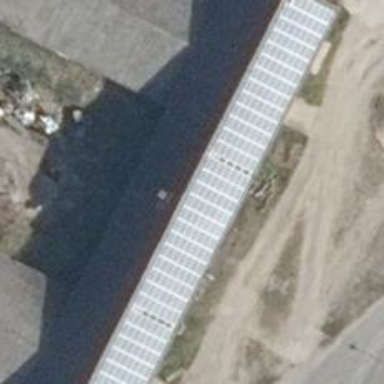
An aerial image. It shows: Solar power generator on the roof. The generator is solar photovoltaic panel.